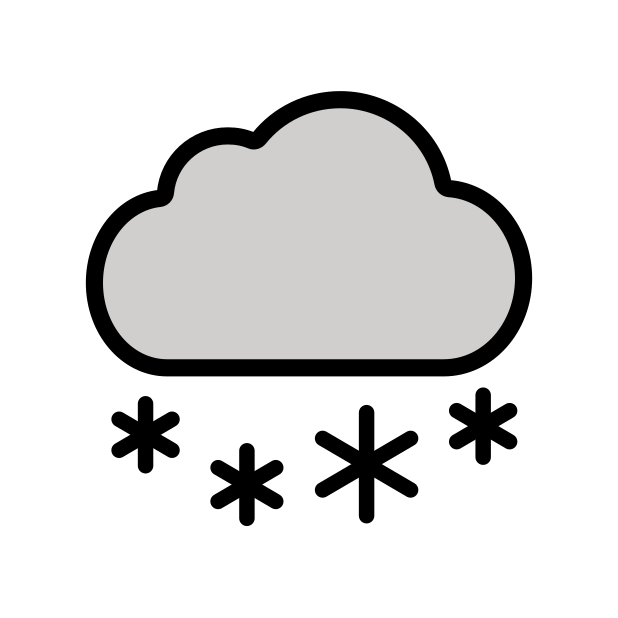
Emoji: 🌨
Name: cloud with snow
Unicode: 0x1f328